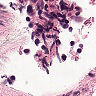
Metastatic tissue present: no